Interaction volume radius: 10 \u00c5
Interaction volume height: 40 \u00c5
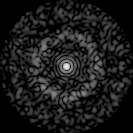
Disorder parameter: 0.8204